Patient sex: F
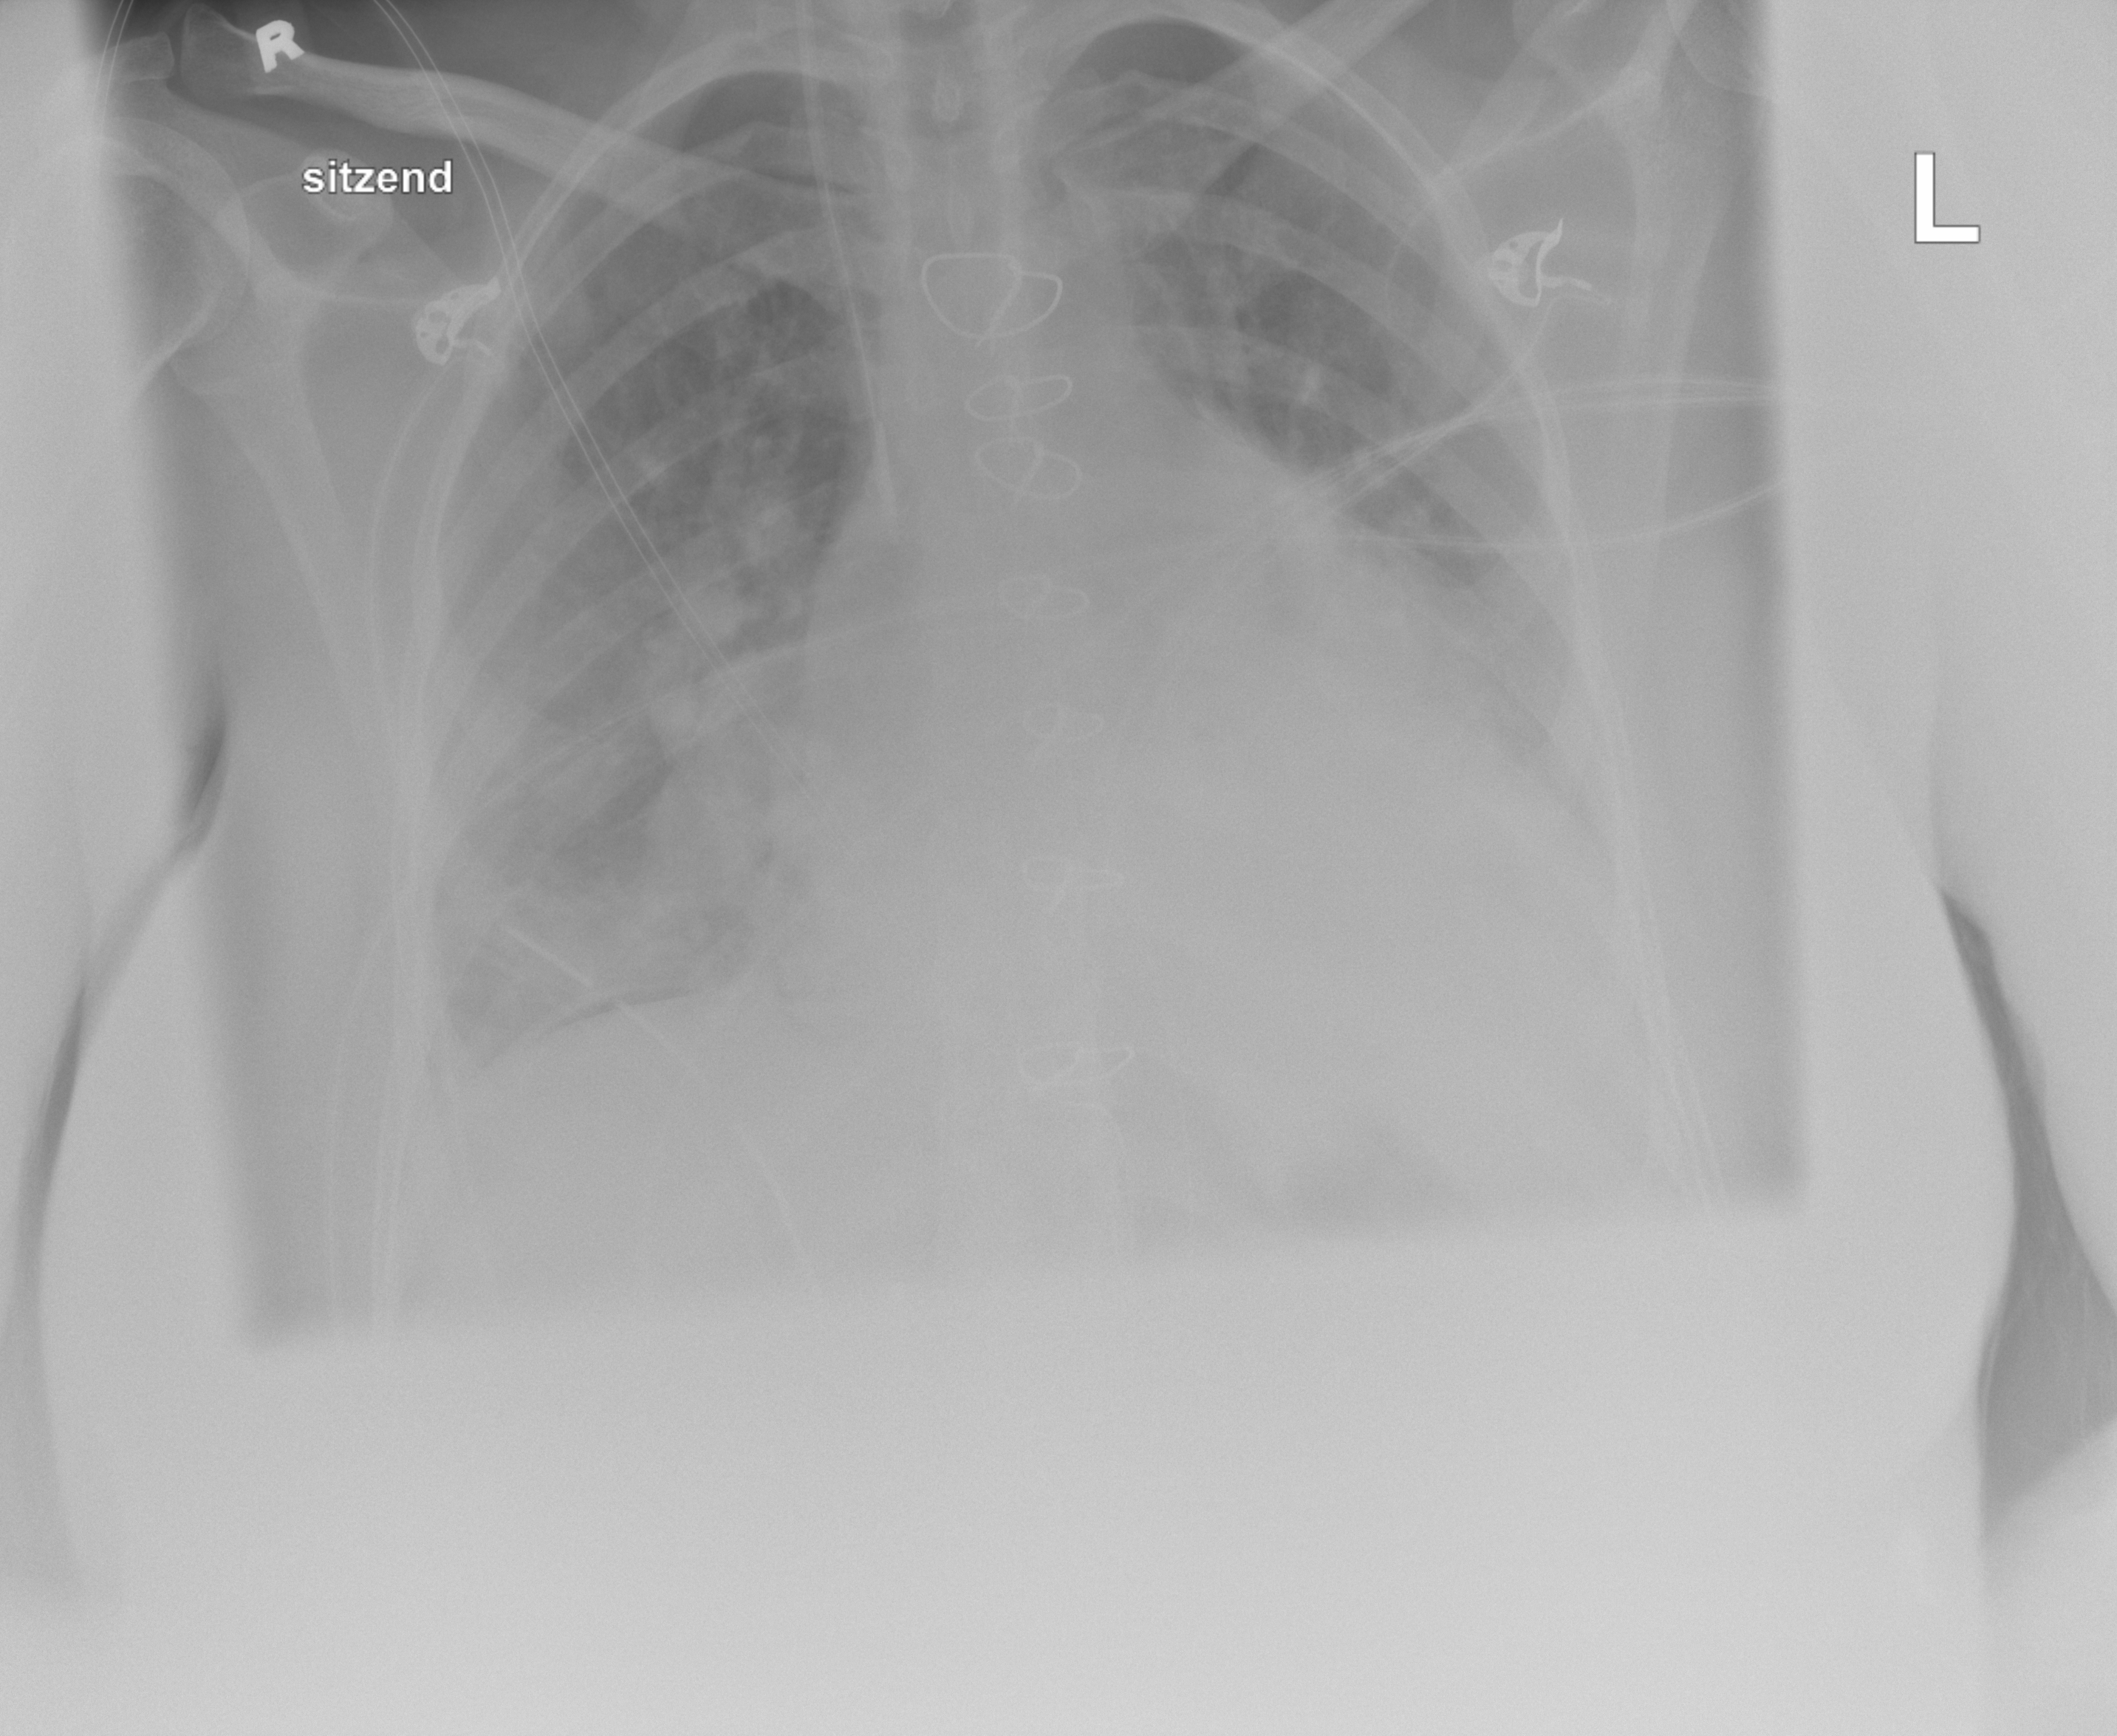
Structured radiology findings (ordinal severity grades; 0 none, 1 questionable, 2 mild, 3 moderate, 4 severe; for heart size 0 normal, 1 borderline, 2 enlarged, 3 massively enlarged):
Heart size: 2
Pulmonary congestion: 2
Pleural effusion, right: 0
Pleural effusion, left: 2
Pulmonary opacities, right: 2
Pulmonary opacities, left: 2
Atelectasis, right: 2
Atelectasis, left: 2